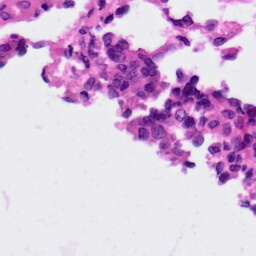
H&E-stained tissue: Ovarian